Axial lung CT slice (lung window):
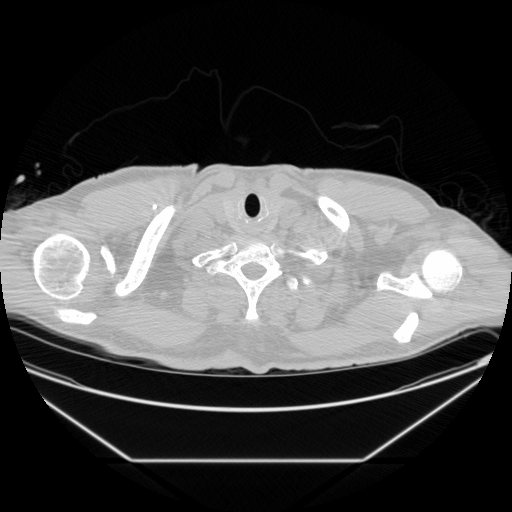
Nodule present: no